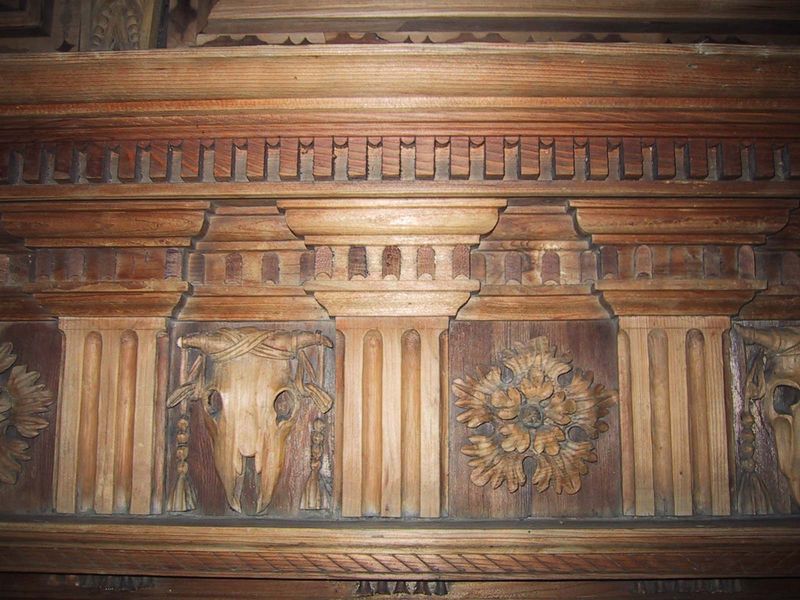
Titel: Getäfelte Stube mit Intarsienarbeiten im Ansitz Heufler, sog. Hearnstube
Standort: Rasen-Antholz (EU - I - Südtirol)
Schlagwörter: blätter, kopf, ausschnitt, blume, blumen, braun, holz, säule, säulen, blüten, tier, ornament, wand, band, schädel, relief, farbig, rind, detail, dekor, foto, schnitzerei, fries, troddeln, objekt, ornamnet, stierkopf, geschnitzt, rillen, kerben, holzschnitzerei, wandrelief, wand kopf, schnitzwerk, tierschädel